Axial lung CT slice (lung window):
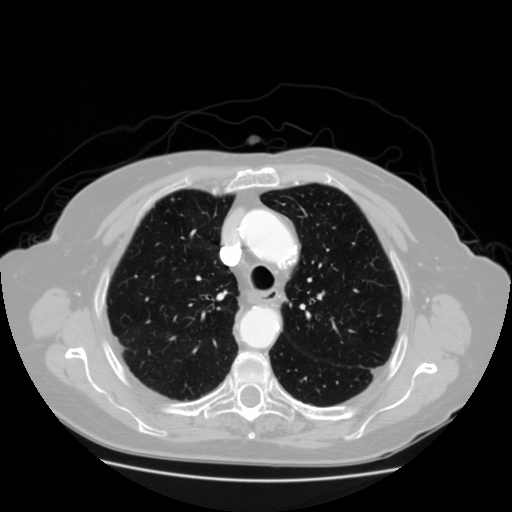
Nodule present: no